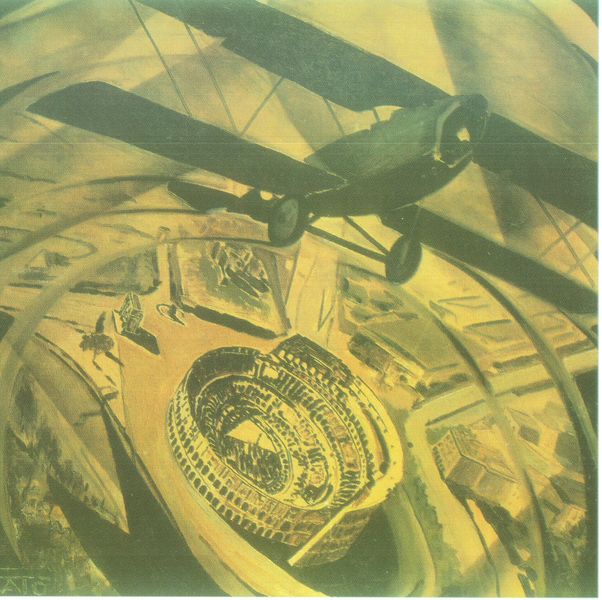
Titel: Sorvolando in spirale il colosseo
Künstler: Tato
Standort: Roma
Institution: (Privatsammlung)
Schlagwörter: gelb, stadt, braun, glas, grau, schwarz, strasse, theater, rund, italien, perspektive, luftperspektive, futurismus, flug, scheibe, plakat, rom, strassen, faschismus, koloseum, kolosseum, kollosseum, flieger, flugzeug, colosseum, kolloseum, doppeldecker, tragfläche, tragflächen, flug über rom